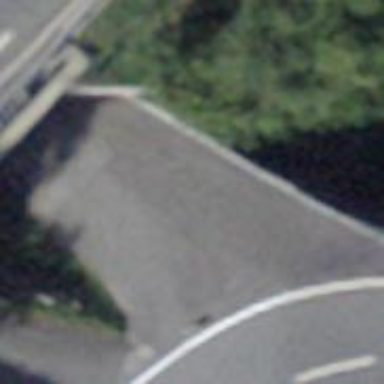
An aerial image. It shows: Bollard barrier.